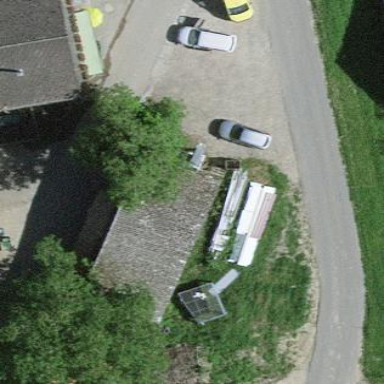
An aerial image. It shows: Rural barn.